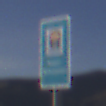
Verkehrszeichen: Wasserschutzgebiet
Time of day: Midday
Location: Outdoor (Nature)
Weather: Clear
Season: NotSpecified
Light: Natural